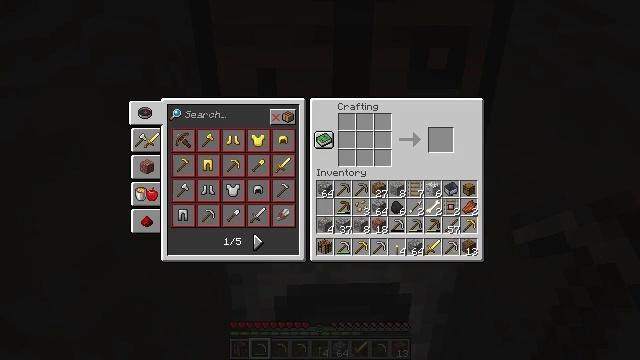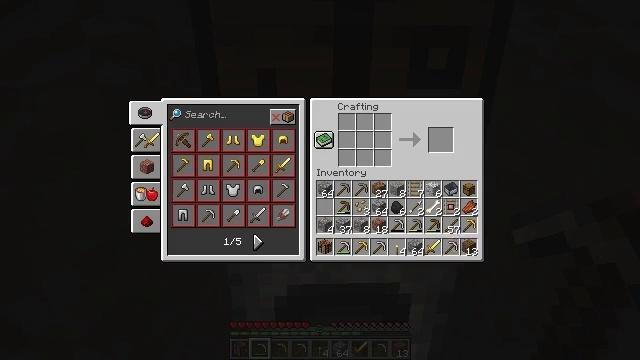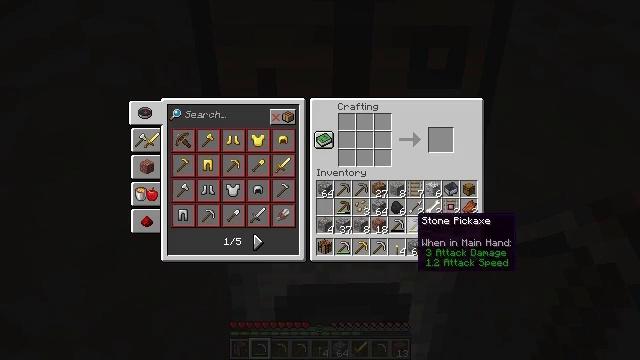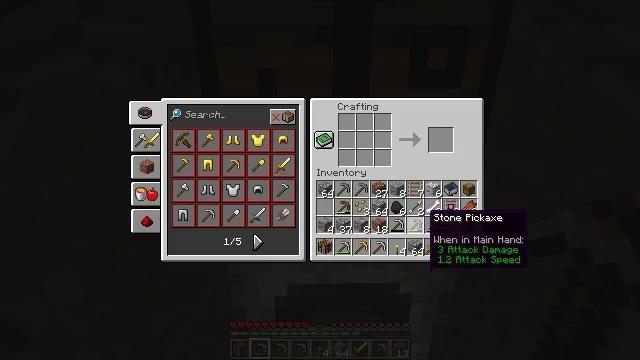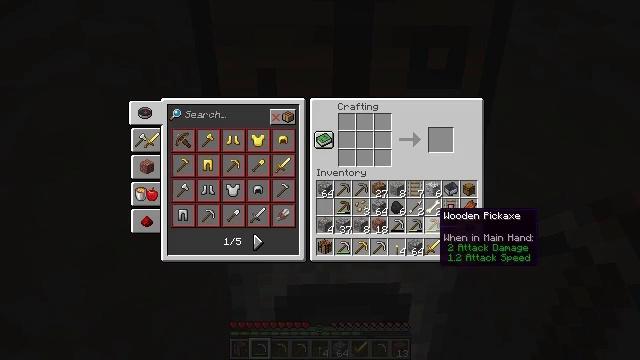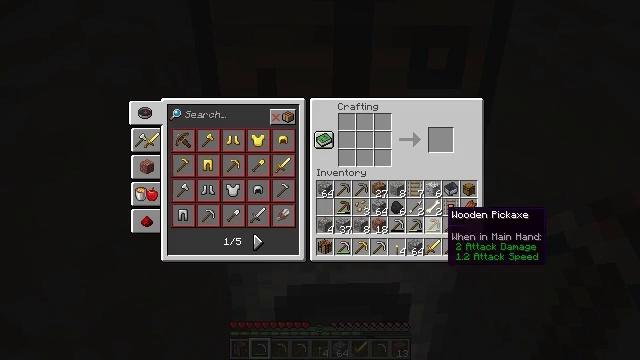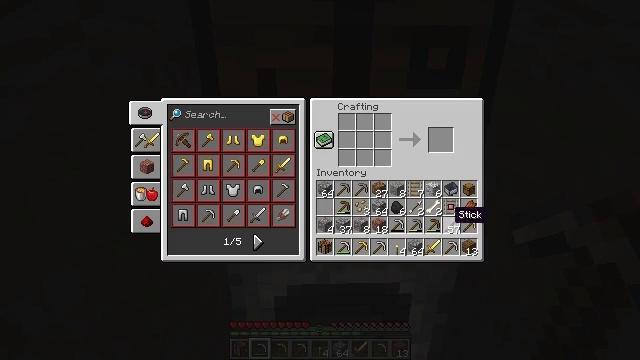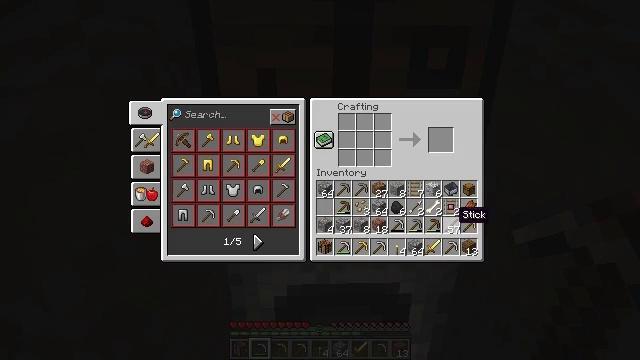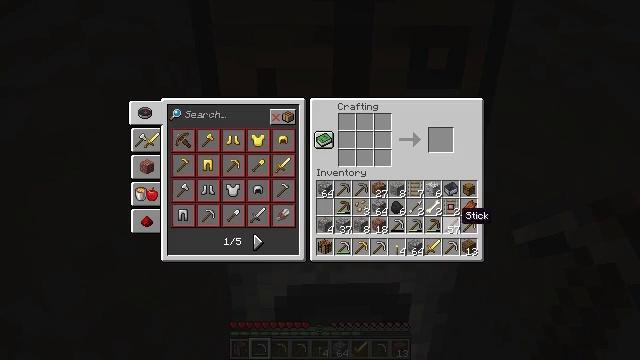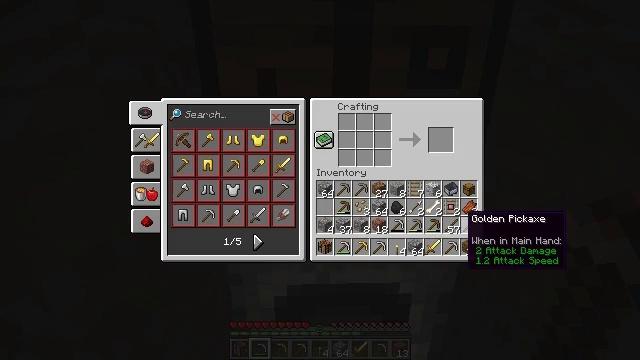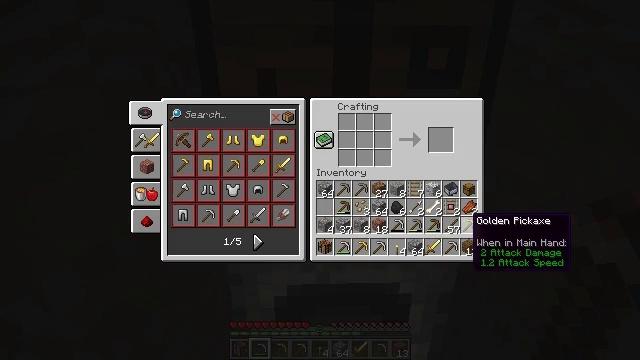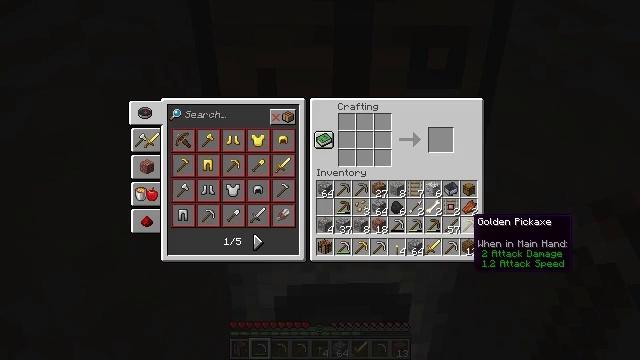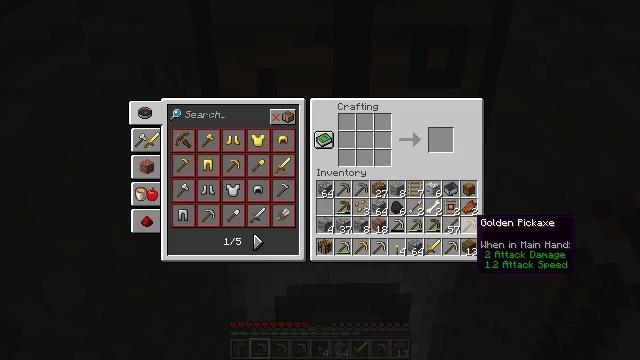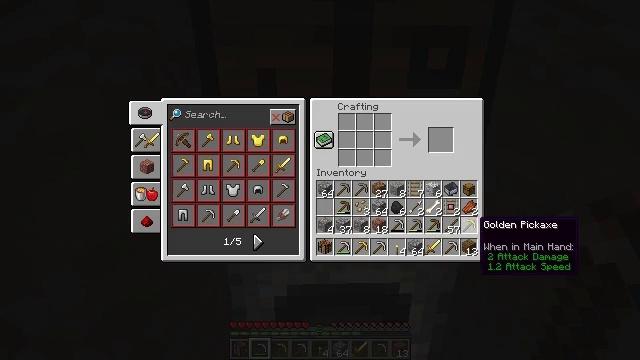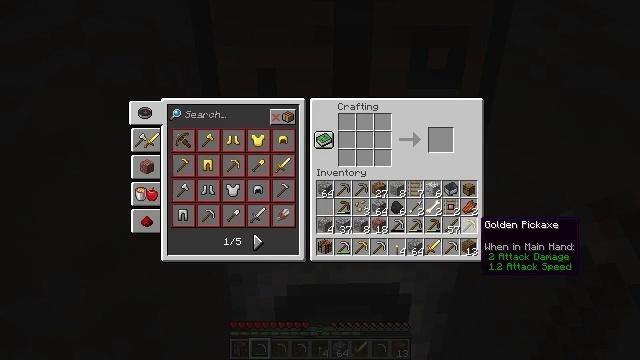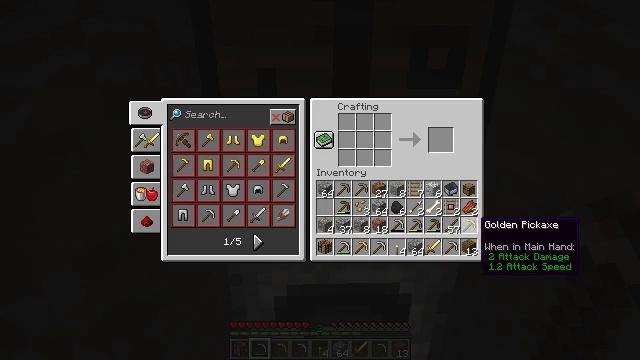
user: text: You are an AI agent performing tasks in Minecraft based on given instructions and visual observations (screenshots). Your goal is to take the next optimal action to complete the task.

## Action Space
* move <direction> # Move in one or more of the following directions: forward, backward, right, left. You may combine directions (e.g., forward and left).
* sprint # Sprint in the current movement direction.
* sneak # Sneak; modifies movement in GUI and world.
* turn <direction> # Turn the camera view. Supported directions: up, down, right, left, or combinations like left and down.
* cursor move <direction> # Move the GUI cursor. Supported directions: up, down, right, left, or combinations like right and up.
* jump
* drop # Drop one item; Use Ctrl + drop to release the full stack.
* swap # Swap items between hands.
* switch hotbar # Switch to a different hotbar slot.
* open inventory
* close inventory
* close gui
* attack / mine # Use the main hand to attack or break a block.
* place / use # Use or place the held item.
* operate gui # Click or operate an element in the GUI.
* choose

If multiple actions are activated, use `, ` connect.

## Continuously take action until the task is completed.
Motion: motion action
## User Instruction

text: Mine block crafting table.
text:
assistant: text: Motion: cursor move right
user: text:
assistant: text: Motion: cursor move right
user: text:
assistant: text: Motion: cursor move right
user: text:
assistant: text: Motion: cursor move right
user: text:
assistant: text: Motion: cursor move right
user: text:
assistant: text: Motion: cursor move right
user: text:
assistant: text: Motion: no_op
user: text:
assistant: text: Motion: no_op
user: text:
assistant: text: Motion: no_op
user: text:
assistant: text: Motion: no_op
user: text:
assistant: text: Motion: no_op
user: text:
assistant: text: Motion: no_op
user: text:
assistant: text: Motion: no_op
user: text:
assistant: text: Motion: no_op
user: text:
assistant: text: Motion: no_op
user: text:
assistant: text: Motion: no_op
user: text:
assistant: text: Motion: no_op
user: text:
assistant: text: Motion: no_op
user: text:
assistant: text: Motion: no_op
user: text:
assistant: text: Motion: no_op
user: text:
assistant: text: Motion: no_op
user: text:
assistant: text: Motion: no_op
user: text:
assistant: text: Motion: no_op
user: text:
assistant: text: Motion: no_op
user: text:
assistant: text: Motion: cursor move left
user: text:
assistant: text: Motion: cursor move left
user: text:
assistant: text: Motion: no_op
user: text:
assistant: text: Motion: no_op
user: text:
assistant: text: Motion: no_op
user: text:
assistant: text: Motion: no_op